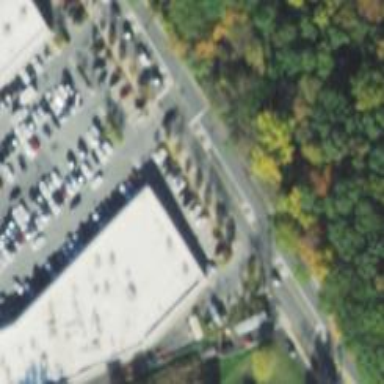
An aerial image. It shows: Pharmacy providing healthcare services.